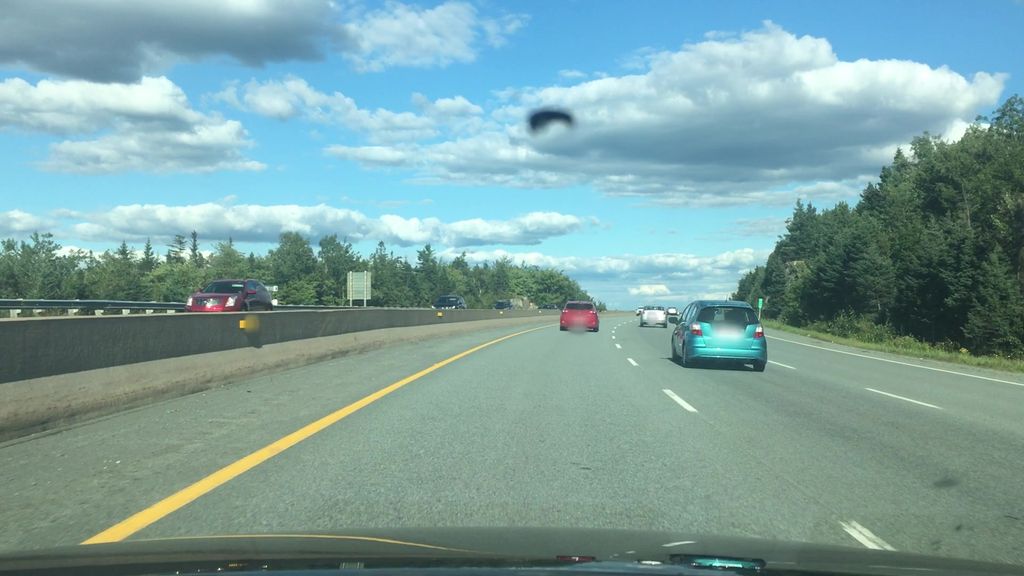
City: halifax